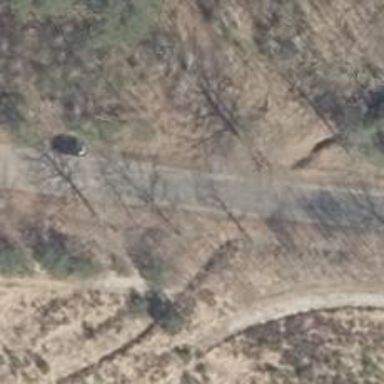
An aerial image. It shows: Unclassified road with asphalt surface.